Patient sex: M
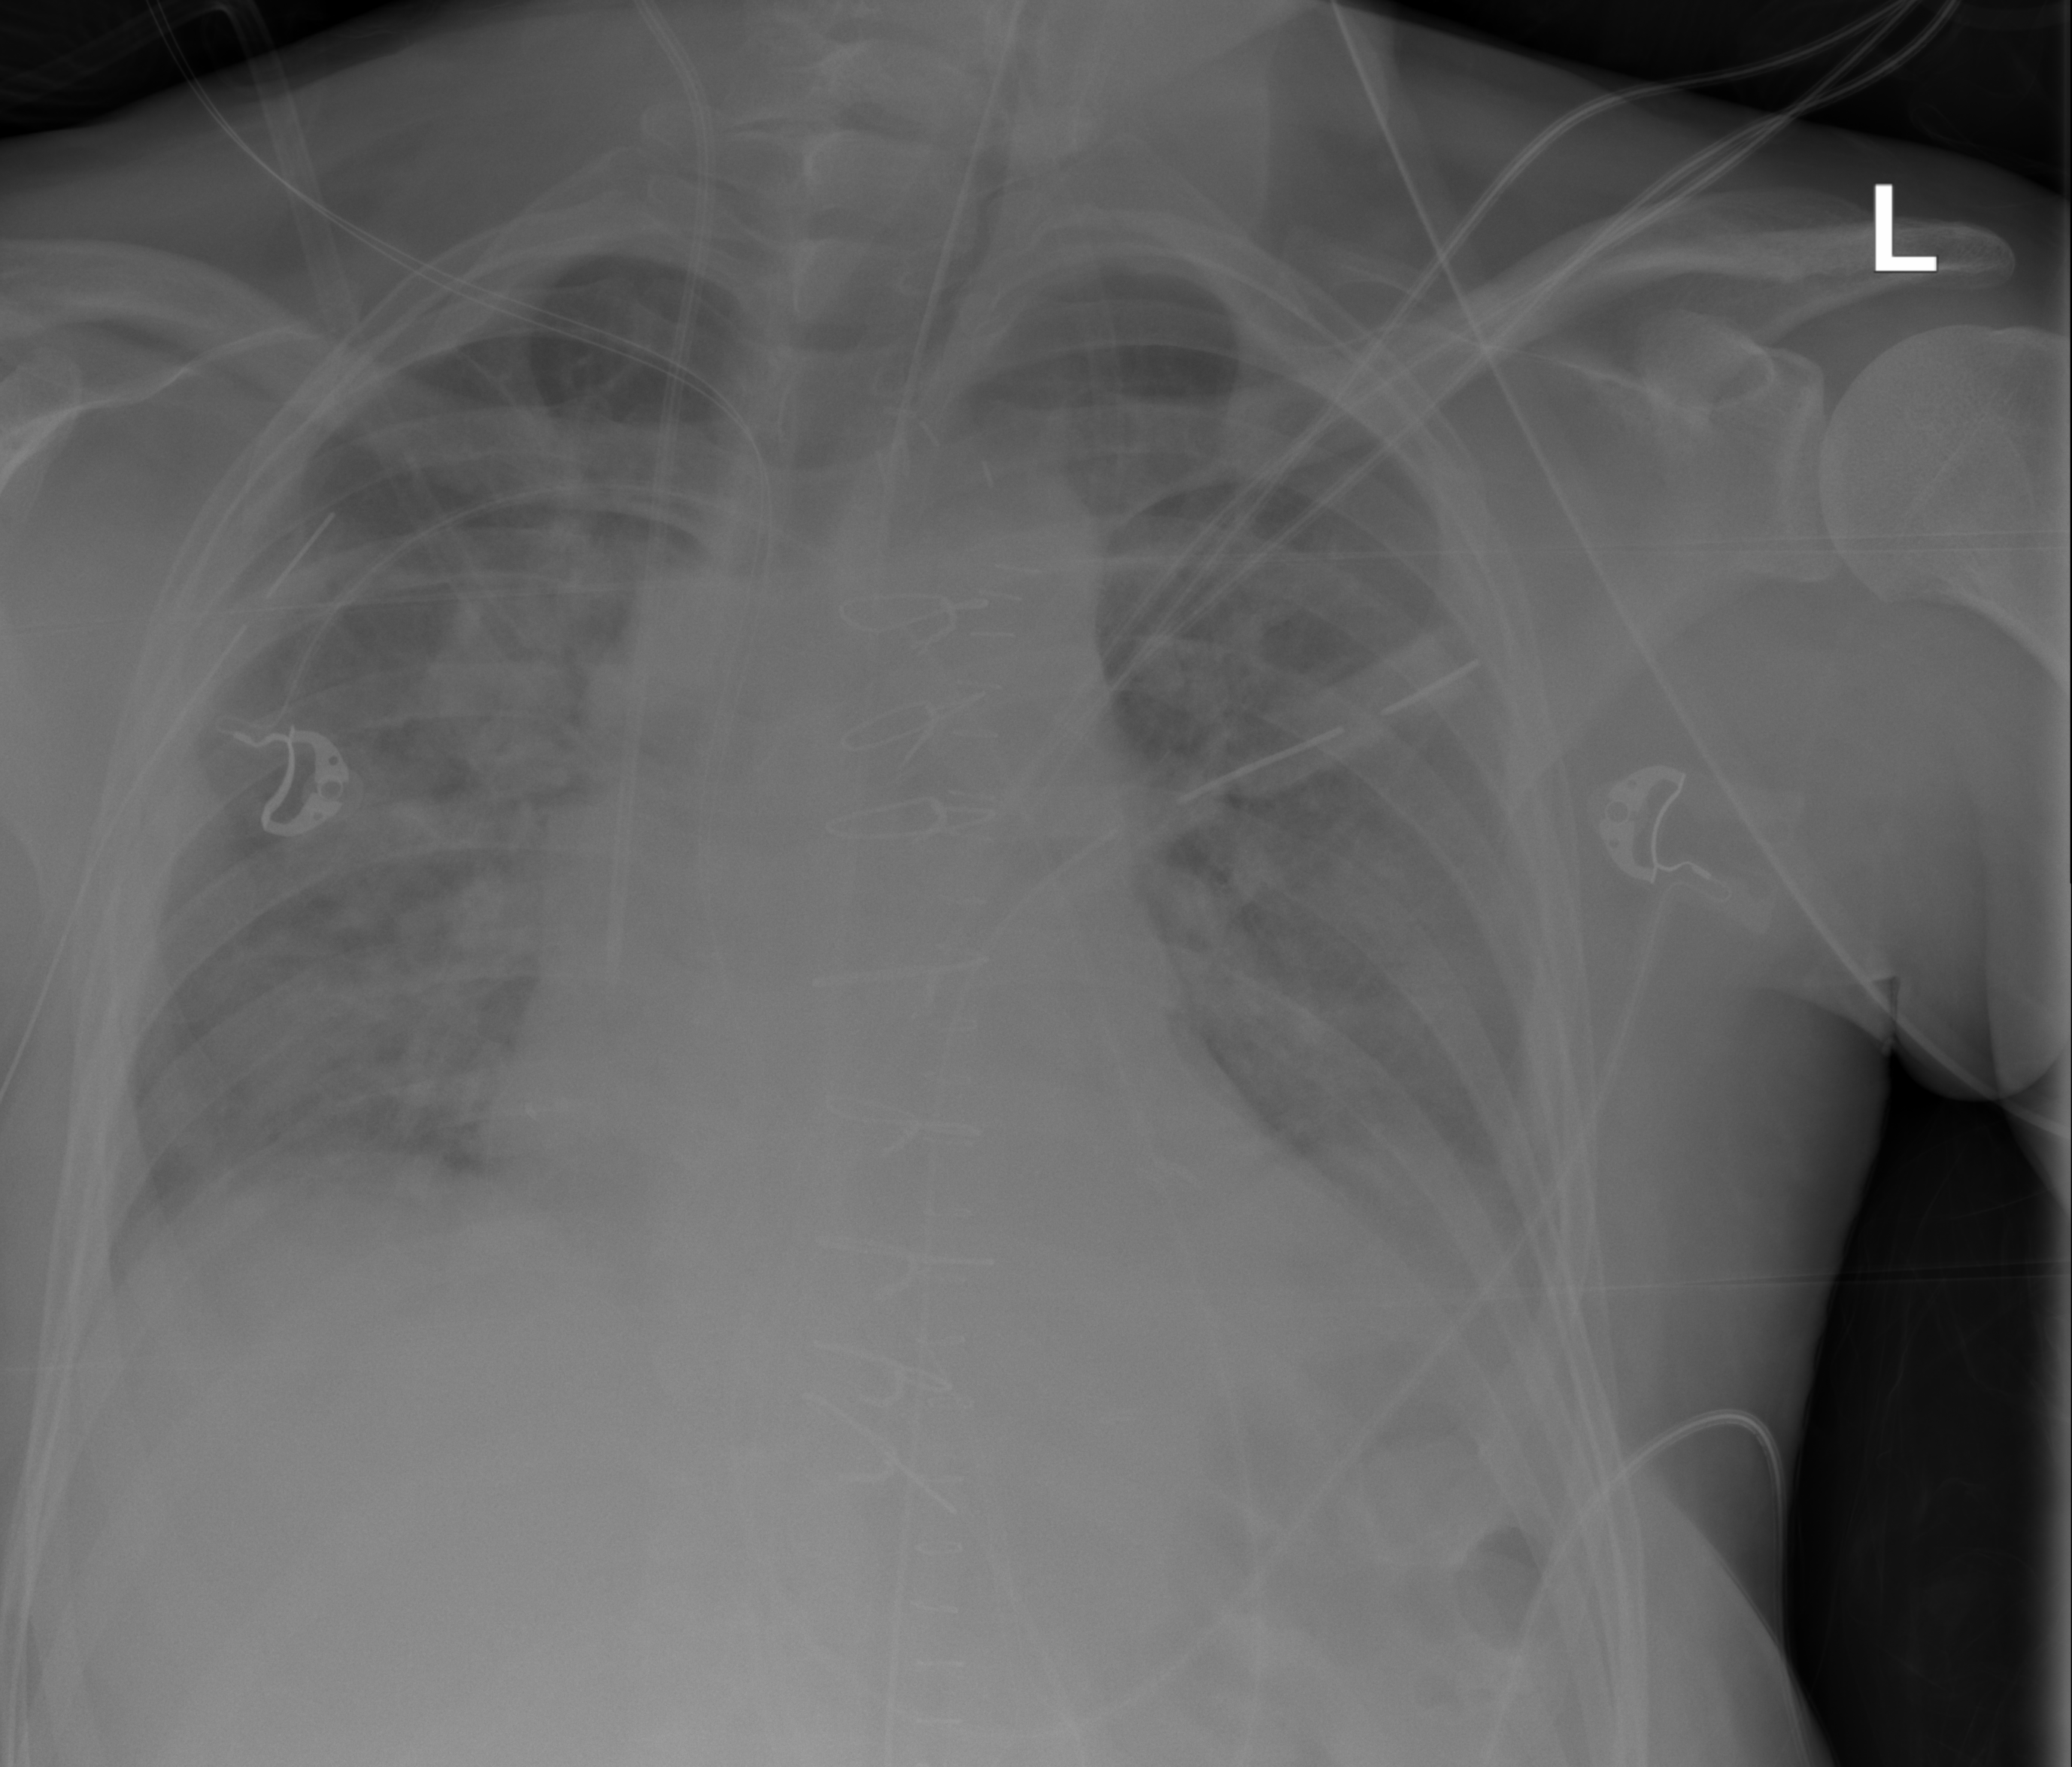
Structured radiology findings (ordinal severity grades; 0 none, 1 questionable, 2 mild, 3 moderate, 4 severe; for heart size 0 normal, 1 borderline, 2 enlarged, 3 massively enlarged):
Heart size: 2
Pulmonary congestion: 3
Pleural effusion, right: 0
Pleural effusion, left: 2
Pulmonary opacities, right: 2
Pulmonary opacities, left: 2
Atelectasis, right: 2
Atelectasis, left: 2